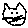
Label: cat